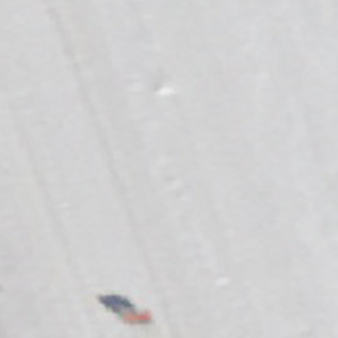
Label: other